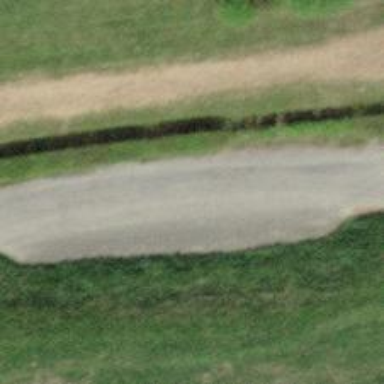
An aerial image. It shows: Passing place on the road.